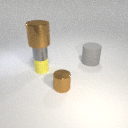
small gray metal cylinder below large brown metal cylinder